Interaction volume radius: 5 \u00c5
Interaction volume height: 20 \u00c5
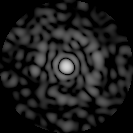
Disorder parameter: 0.7709